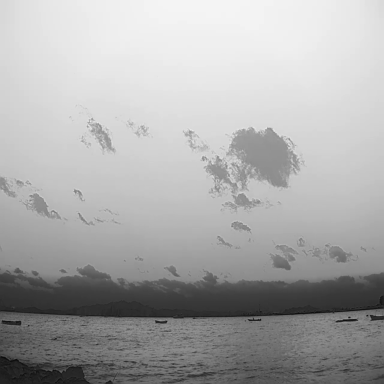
There are four bulk_carriers in the infrared image.